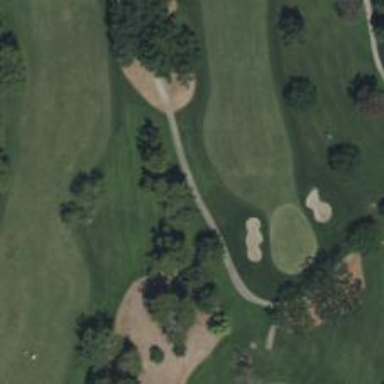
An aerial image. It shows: Path used for both walking and golf.